Question: I am using one font named HelveticaNeueLTStd-LtCn in my iPhone app,
but I find out that the vertical alignment of that font is strange. There is padding below the text:

The result is that the bottom padding of table view cell is bigger than top. What can I do? Thanks.
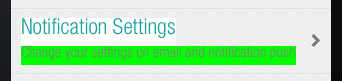
Answer: Please check this post to fix it <URL>
1.Download and install "Apple Font Tool Suite"
2.Generate the font setting xml file
'''
ftxdumperfuser -t hhea -A d font.ttf
'''
3.Change the following "ascender" and "descender" setting in the output xml.
'''
ascender="975"
descender="-227"
'''
4.Adjust the font file by
'''
ftxdumperfuser -t hhea -A f font.ttf
'''
Your font file will be vertical-centered.